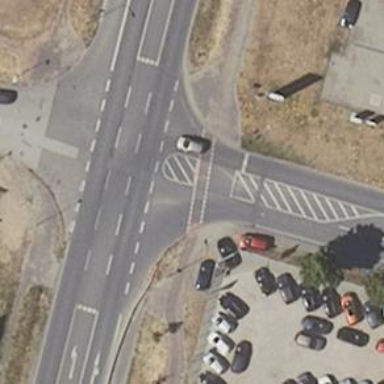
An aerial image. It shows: Secondary road with asphalt surface and dedicated cycle track.